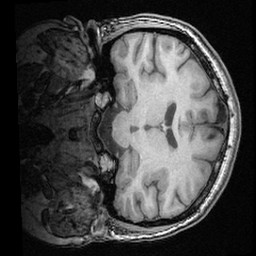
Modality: T1w
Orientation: coronal
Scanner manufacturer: ge
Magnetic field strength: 3 T
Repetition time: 0.008572 s
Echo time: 0.003384 s